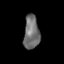
Tissue: skin
Cell type: Epithelial cells
Senescence score: 0.263
Nuclear area (px): 513
Mean DAPI intensity: 111.702